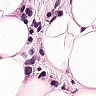
Metastatic tissue present: yes